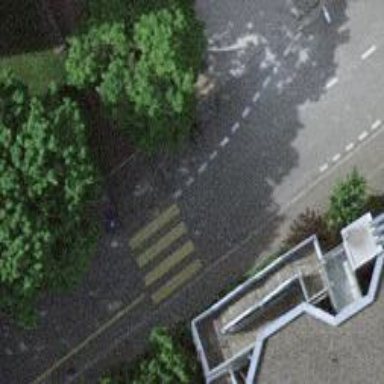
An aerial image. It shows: Kerb serving as barrier.